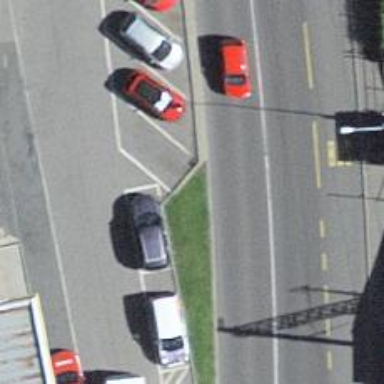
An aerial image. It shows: Charging station.